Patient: sex F, age 39
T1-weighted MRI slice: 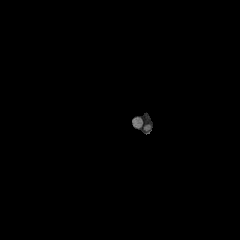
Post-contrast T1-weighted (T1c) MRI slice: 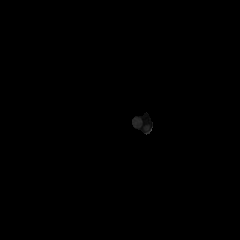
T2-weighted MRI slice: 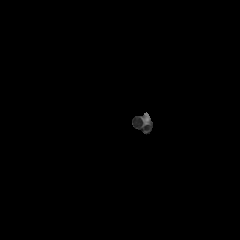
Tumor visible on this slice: no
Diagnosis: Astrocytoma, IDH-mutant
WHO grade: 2